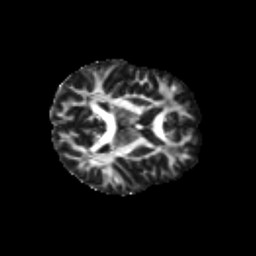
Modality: FA
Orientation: axial
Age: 44
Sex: female
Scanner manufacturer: siemens
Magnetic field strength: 3 T
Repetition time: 1.8 s
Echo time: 0.07 s